Aerial crown-view tile of a tropical tree (Barro Colorado Island, Panama), acquired 20250317:
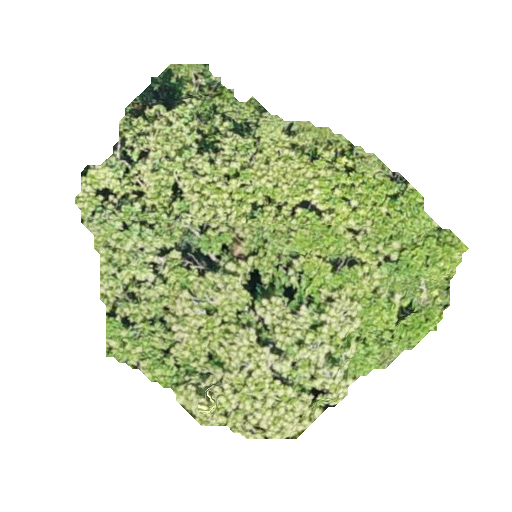
Species: Anacardium excelsum
GBIF accepted scientific name: Anacardium excelsum
Crown area: 139.12 m²